Question: I am using ActionBarSherlock and want a similiar functionality of the home button as it is known by Google Maps.

I already managed to open a QuickAction (<URL> when pressing the home button with this piece of code:
'''
@Override
public boolean onOptionsItemSelected(MenuItem item) {
switch (item.getItemId()) {
case android.R.id.home:
View anchor = findViewById(R.id.text); // how do I get the home button view here?
quickAction.show(anchor);
return true;
}
return false;
}
'''
However I am using a simple TextView of the activity as an anchor (R.id.text). How do I retrieve the home button view from the ActionBar there?
Oh, and 'findViewById(android.R.id.home)' or 'findViewById(item.getItemId())' both return null.
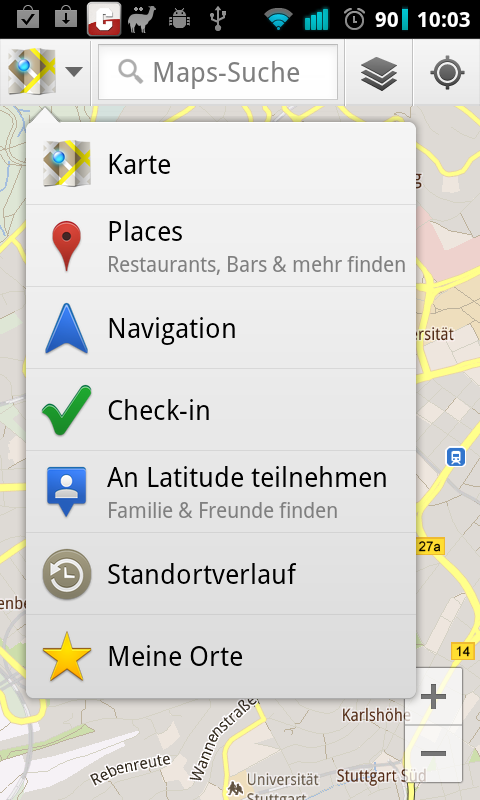
Answer: You cannot access the home view because it exists above the content view and in the window decoration.
Google uses a custom action bar on pre-Honeycomb devices which exists inside the content view. This is what allows them to make this custom dropdown. On Honeycomb and newer they use a highly customized version of list navigation in the system action bar.
Since you are using ActionBarSherlock you have two options:
1. Go for the newer style navigation and customize the built-in list navigation.
2. Supply a custom navigation view which mimics the home view (e.g., has your app icon in it). With this custom view you will be able to provide an anchor on which the custom popup menu can be attached.